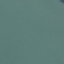
Land use / land cover class: SeaLake